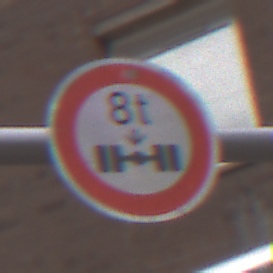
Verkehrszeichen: TatsaechlicheAchslast
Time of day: MorningAfternoon
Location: Outdoor (Urban)
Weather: Overcast
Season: NotSpecified
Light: Natural